Question: At the moment this is an image of the idea I have:

The Black box around it is a DIV tag which styling looks like this:
'''
#middlesection {
height: 481px;
}
'''
I have the Calender, TITLE input box and then the User Input box at the bottom.
When I try and set the input box to have a height of a 100% it uses the whole screen and not the DIV size (Even though its inside that DIV)
CSS for the 3 control :
'''
#calender_control {
width: 835px !important;
}
#txt_headernotes {
width: 100%;
text-align: center;
border-width:1px;
border-color: orange;
}
#txt_displayinformation {
width: 100%;
height: 12.5%;
border-width: 1px;
border-color: orange;
}
'''
HTML code:
'''
<div id="middlesection">
<DayPilot:DayPilotMonth ID="calender_control" CssClassPrefix="bsimplexcalender"
OnCommand="calender_control_Command" ContextMenuID="menu"
EventRightClickHandling="ContextMenu" EventRightClickJavaScript="select(e)"
BubbleID="DayPilotBubble1" ClientObjectName="dpm" runat="server"
Theme="bsimplexcalender" HeightSpec="Auto" Height="0" MinCellHeight="63"
DataStartField="start" DataEndField="end" DataTextField="name" DataValueField="id"
OnBeforeEventRender="calender_control_BeforeEventRender" />
<input runat="server" id="txt_headernotes" placeholder="Notes" />
<input runat="server" id="txt_displayinformation" />
</div>
'''
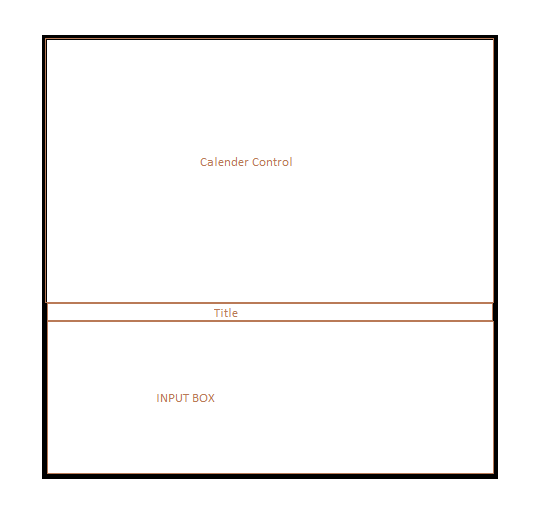
Answer: Here is a solution using jQuery. When the document is ready, the text area is adjusted to fill the space below the "calendar" and "title" sections.
'''
<div id="outer">
<div id="calendar"></div>
<div id="title"></div>
<div id="variable">
<textarea name="txt-test"></textarea>
</div>
</div>
<script src="Scripts/jquery-1.10.2.min.js"></script>
<script>
function resizeTextArea() {
var outerHeight = $('#outer').height();
var calendarHeight = $('#calendar').height();
var titleHeight = $('#title').height();
$('#variable').each(function () {
var textContainer = $(this);
textContainer.height(outerHeight - (calendarHeight + titleHeight));
textContainer.find('textarea').height(textContainer.height()).width(textContainer.width());
});
}
$(function () {
resizeTextArea();
});
</script>
'''
And some test CSS:
'''
<style>
#outer {
height: 480px;
border: 2px solid black;
}
#calendar {
height: 200px;
background-color: blue;
}
#title {
height: 40px;
background-color: green;
}
#variable {
background-color: red;
overflow: hidden;
}
#variable textarea {
}
</style>
'''